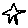
Label: star